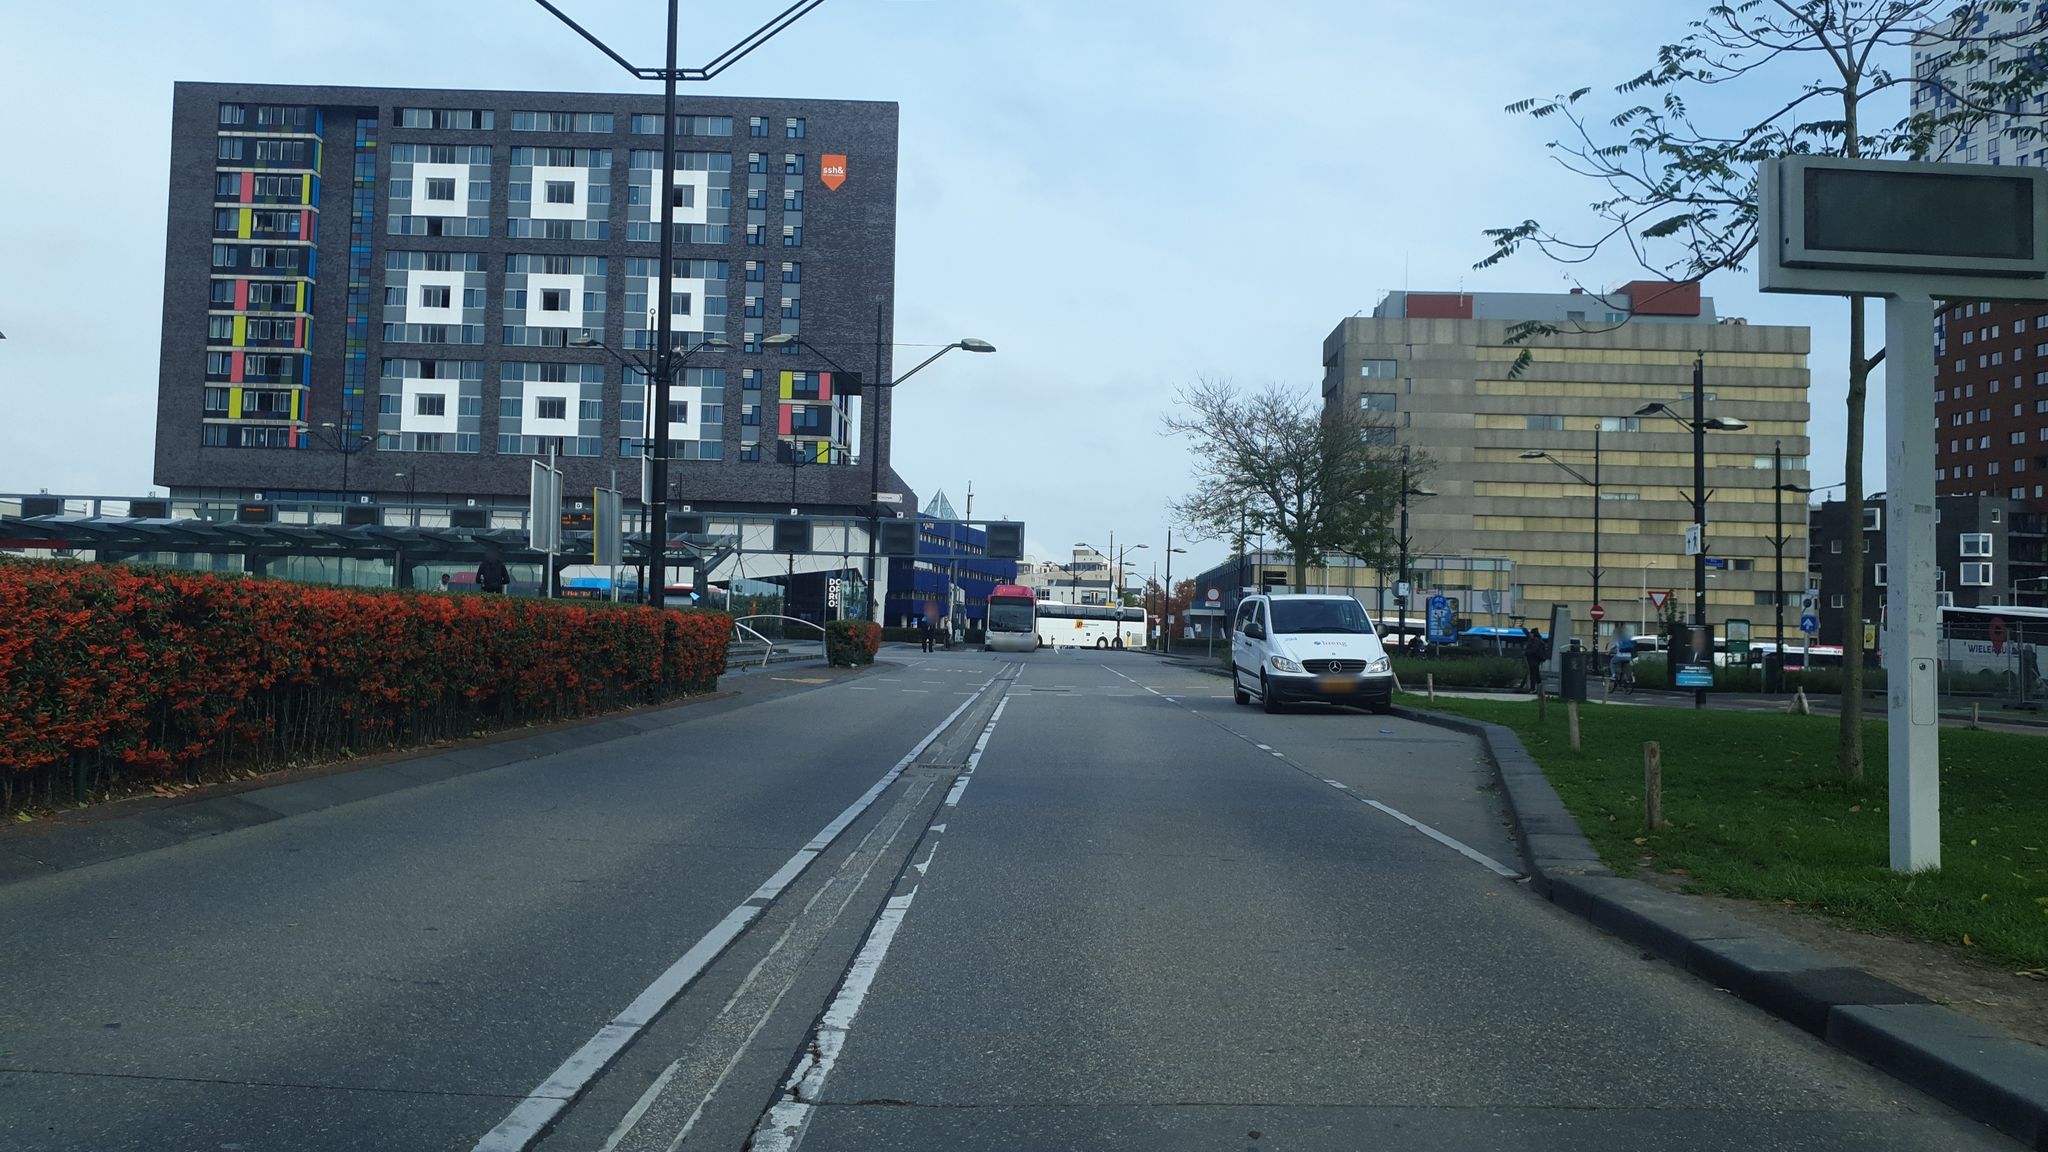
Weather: clear
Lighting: day
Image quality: good
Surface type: driving surface
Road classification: cycleway, footway, steps
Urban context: urban centre
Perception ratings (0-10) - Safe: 7.52, Lively: 7.16, Beautiful: 8.49, Boring: 4.44, Depressing: 4.23, Wealthy: 4.85